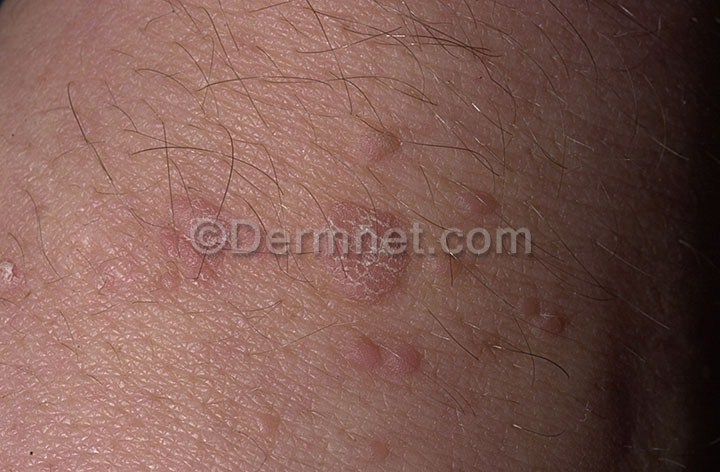
Disease: Warts Molluscum and other Viral Infections